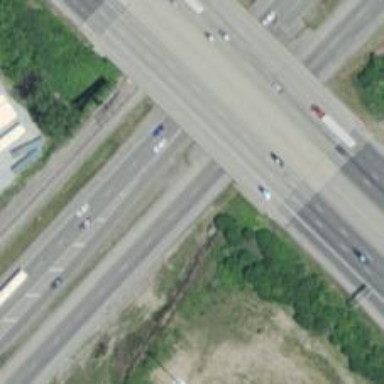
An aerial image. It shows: Trunk highway.